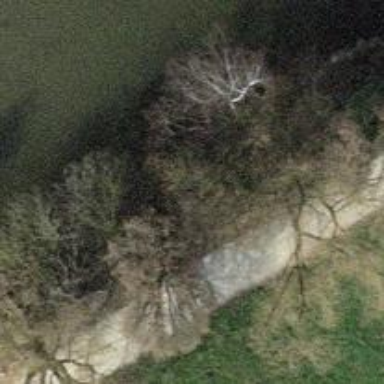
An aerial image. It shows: Deciduous broadleaved tree in park.